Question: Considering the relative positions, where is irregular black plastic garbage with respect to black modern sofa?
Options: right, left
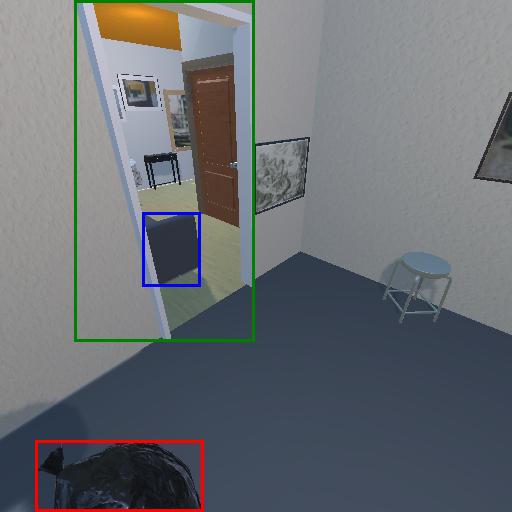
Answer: right